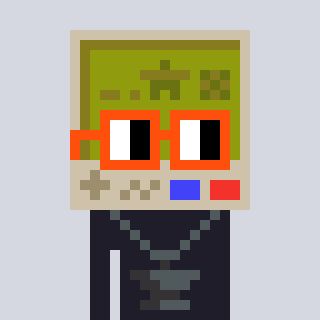
a pixel art character with square orange glasses, a gameboy-shaped head and a grayscale-colored body on a cool background